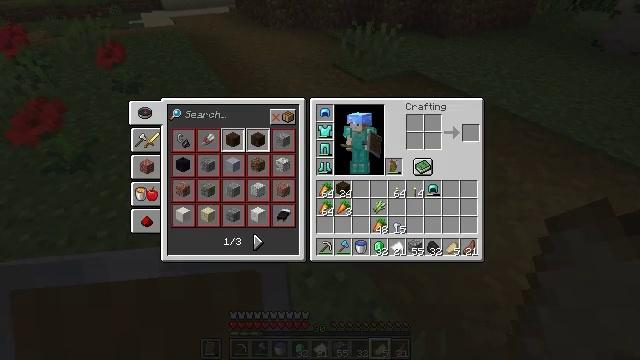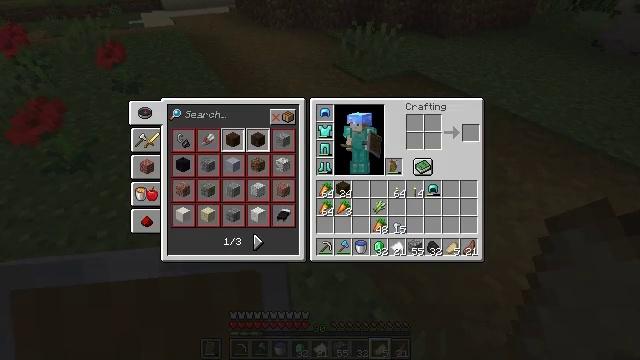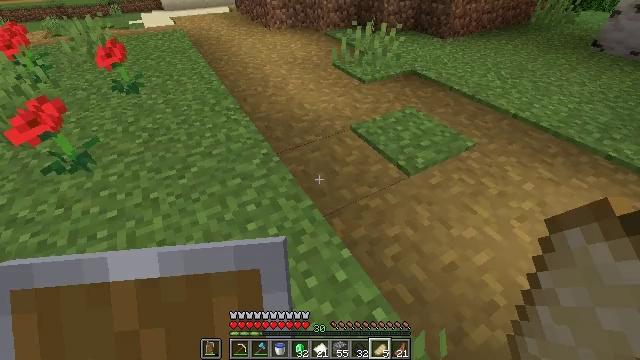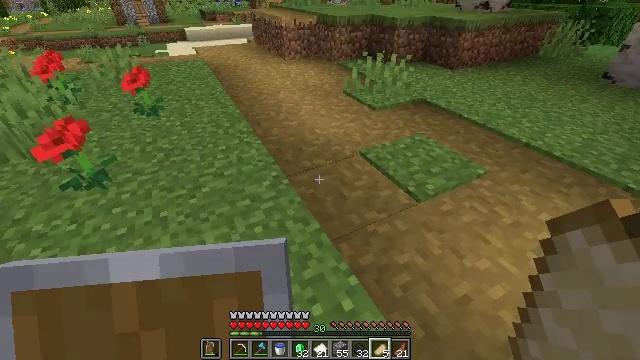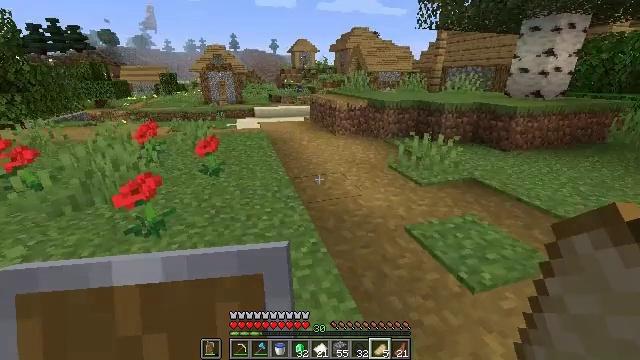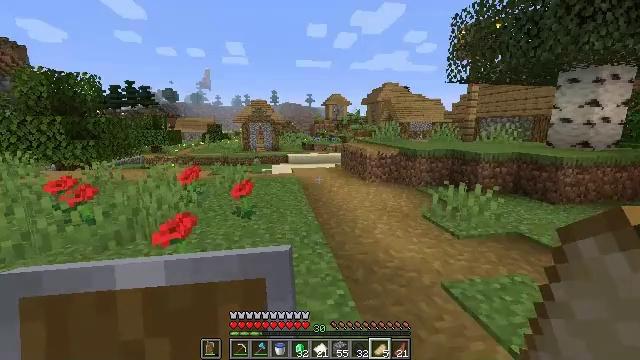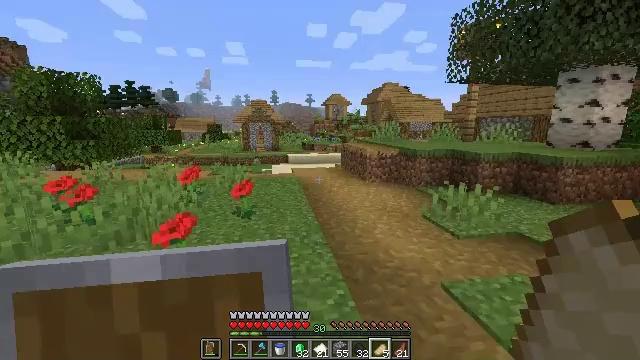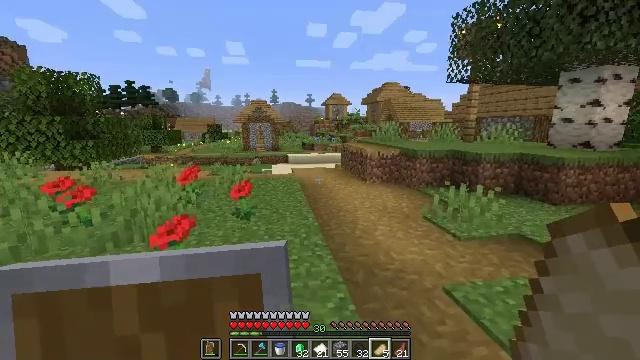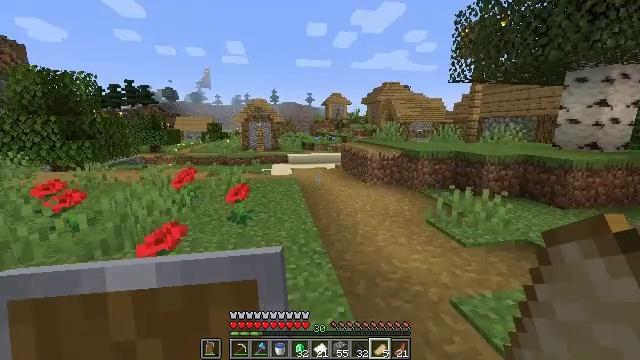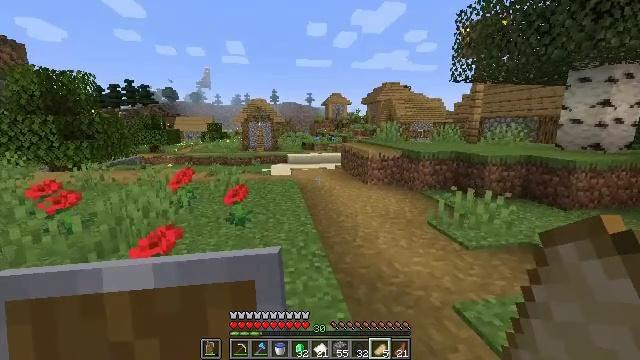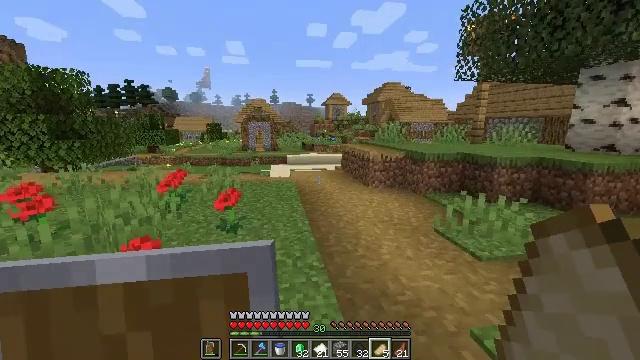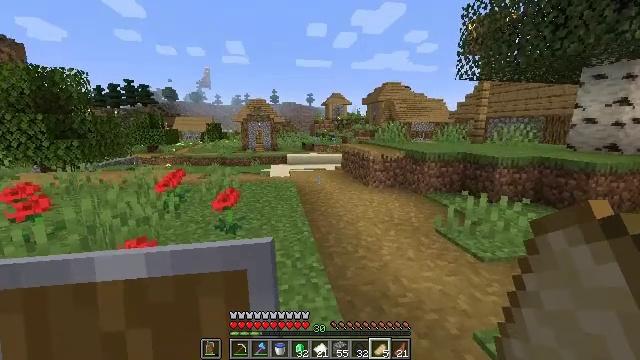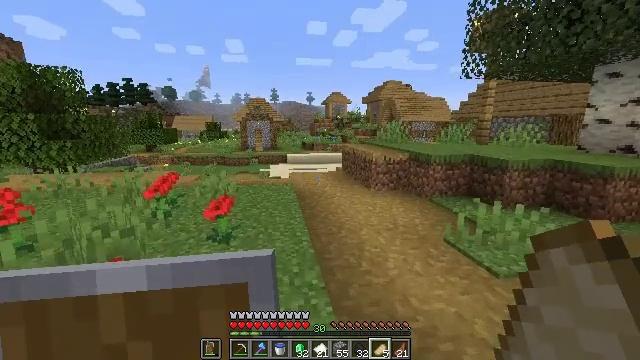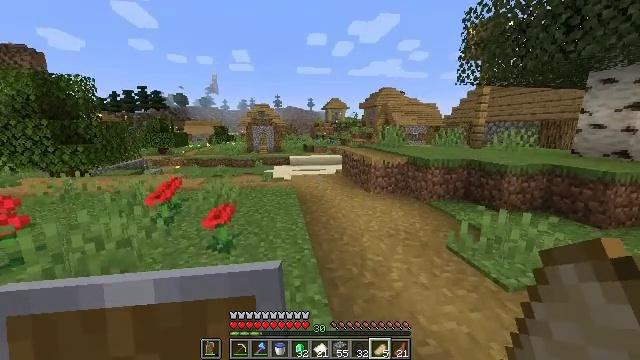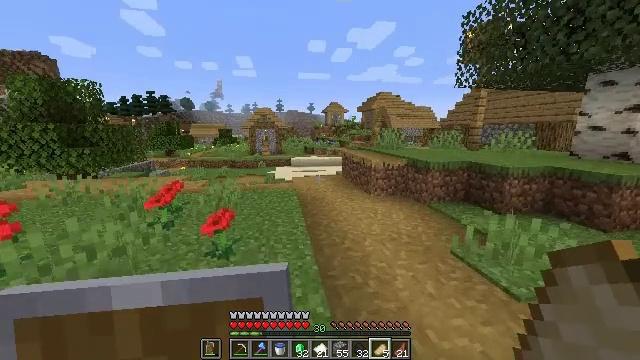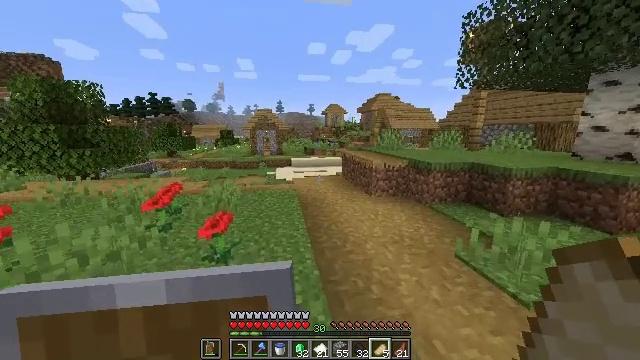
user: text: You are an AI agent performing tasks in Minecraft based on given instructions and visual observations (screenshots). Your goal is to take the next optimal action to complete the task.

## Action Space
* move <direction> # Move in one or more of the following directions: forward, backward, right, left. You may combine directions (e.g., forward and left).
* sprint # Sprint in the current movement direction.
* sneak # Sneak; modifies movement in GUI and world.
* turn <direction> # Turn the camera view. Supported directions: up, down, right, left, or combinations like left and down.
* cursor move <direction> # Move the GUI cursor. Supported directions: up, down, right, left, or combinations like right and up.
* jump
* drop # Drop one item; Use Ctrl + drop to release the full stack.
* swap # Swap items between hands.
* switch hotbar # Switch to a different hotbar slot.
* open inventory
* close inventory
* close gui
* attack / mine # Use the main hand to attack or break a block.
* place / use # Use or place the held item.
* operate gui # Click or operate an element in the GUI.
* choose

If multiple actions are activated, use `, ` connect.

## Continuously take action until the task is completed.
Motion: motion action
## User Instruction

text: Combat the cow.
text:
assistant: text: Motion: no_op
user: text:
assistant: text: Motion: no_op
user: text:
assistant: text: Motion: turn left and up
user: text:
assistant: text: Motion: turn left and up
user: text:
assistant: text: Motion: turn left and up
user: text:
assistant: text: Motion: no_op
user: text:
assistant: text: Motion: move forward
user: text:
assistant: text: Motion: move forward
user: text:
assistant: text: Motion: move forward
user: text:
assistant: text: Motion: move forward
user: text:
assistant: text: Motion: move forward
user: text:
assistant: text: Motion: move forward, sprint
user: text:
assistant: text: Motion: move forward, sprint
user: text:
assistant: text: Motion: move forward, sprint
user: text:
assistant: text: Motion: move forward, sprint
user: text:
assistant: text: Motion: move forward
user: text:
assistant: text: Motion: move forward, sprint
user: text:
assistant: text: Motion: move forward, sprint, turn down
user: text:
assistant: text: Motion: move forward, sprint, turn down
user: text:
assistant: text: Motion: move forward, sprint
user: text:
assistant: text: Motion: move forward, sprint
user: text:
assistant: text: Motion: move forward, sprint, turn left and down
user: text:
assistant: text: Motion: move forward, sprint
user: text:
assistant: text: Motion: move forward, sprint
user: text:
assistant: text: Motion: move forward, sprint
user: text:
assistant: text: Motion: move forward, sprint
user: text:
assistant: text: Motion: move forward, sprint
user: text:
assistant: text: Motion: move forward, sprint
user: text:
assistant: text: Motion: move forward, sprint
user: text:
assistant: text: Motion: move forward, sprint